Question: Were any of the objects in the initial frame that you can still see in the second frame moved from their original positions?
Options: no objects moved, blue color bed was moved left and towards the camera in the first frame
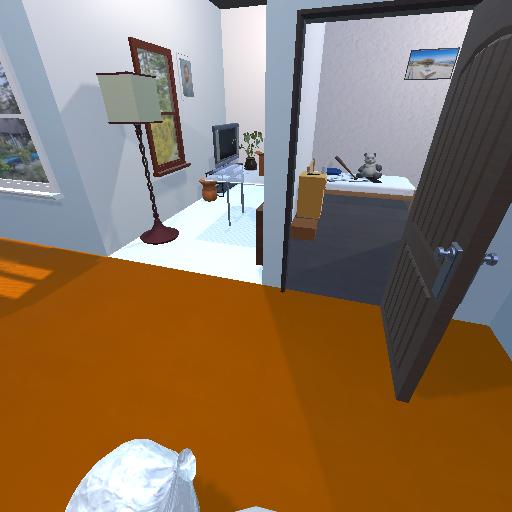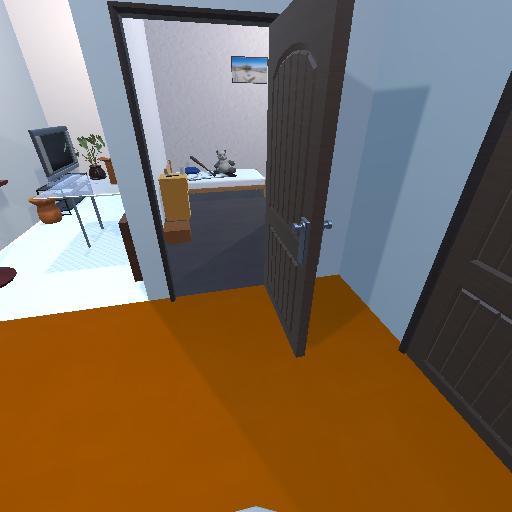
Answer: no objects moved